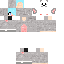
A female skeleton skin with pale skin, wearing blonde helmet dressed in a blue hoodie and gray pants, featuring a closed mouth.